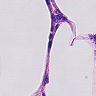
Metastatic tissue present: no